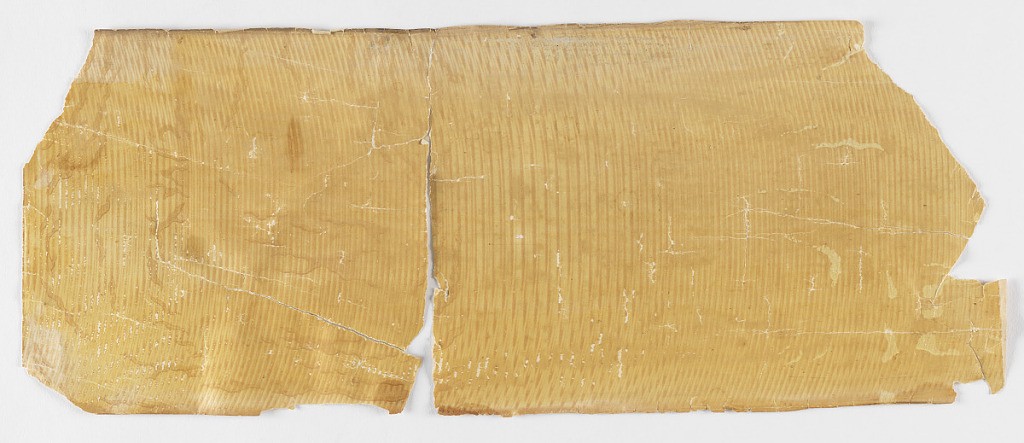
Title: Sidewall - fragment
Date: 1875–1900
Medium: Block-printed and combed, varnish
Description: Combed and printed wood grain design which simulates light oak.